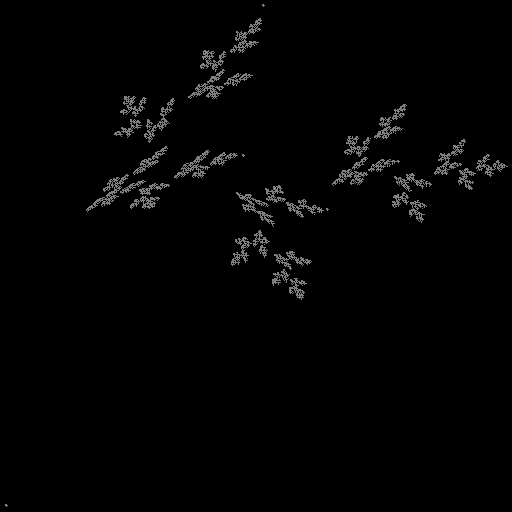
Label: bud